Interaction volume radius: 10 \u00c5
Interaction volume height: 25 \u00c5
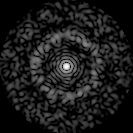
Disorder parameter: 0.85